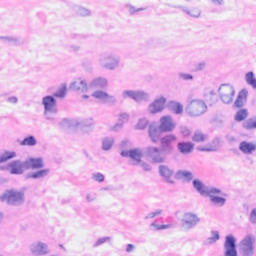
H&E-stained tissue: Breast